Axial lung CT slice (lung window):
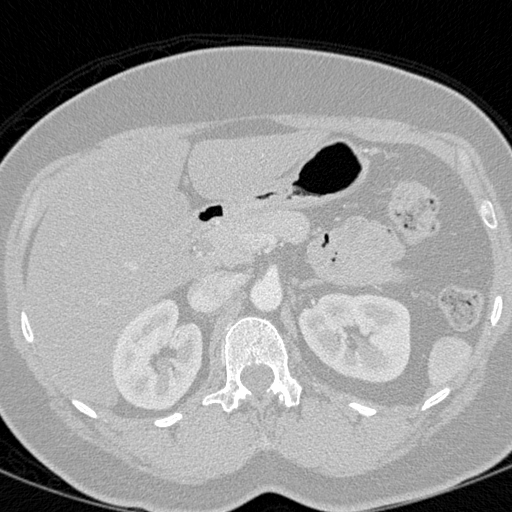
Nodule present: no